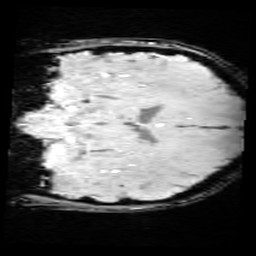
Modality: SWI
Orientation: coronal
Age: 12
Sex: male
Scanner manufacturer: siemens
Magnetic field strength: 3 T
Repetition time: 0.027 s
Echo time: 0.02 s